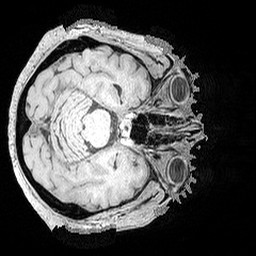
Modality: MP2RAGE
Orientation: axial
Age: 68
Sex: female
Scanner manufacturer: siemens
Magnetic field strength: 3 T
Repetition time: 5 s
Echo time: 0.00298 s